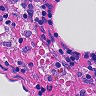
Metastatic tissue present: no